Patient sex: M
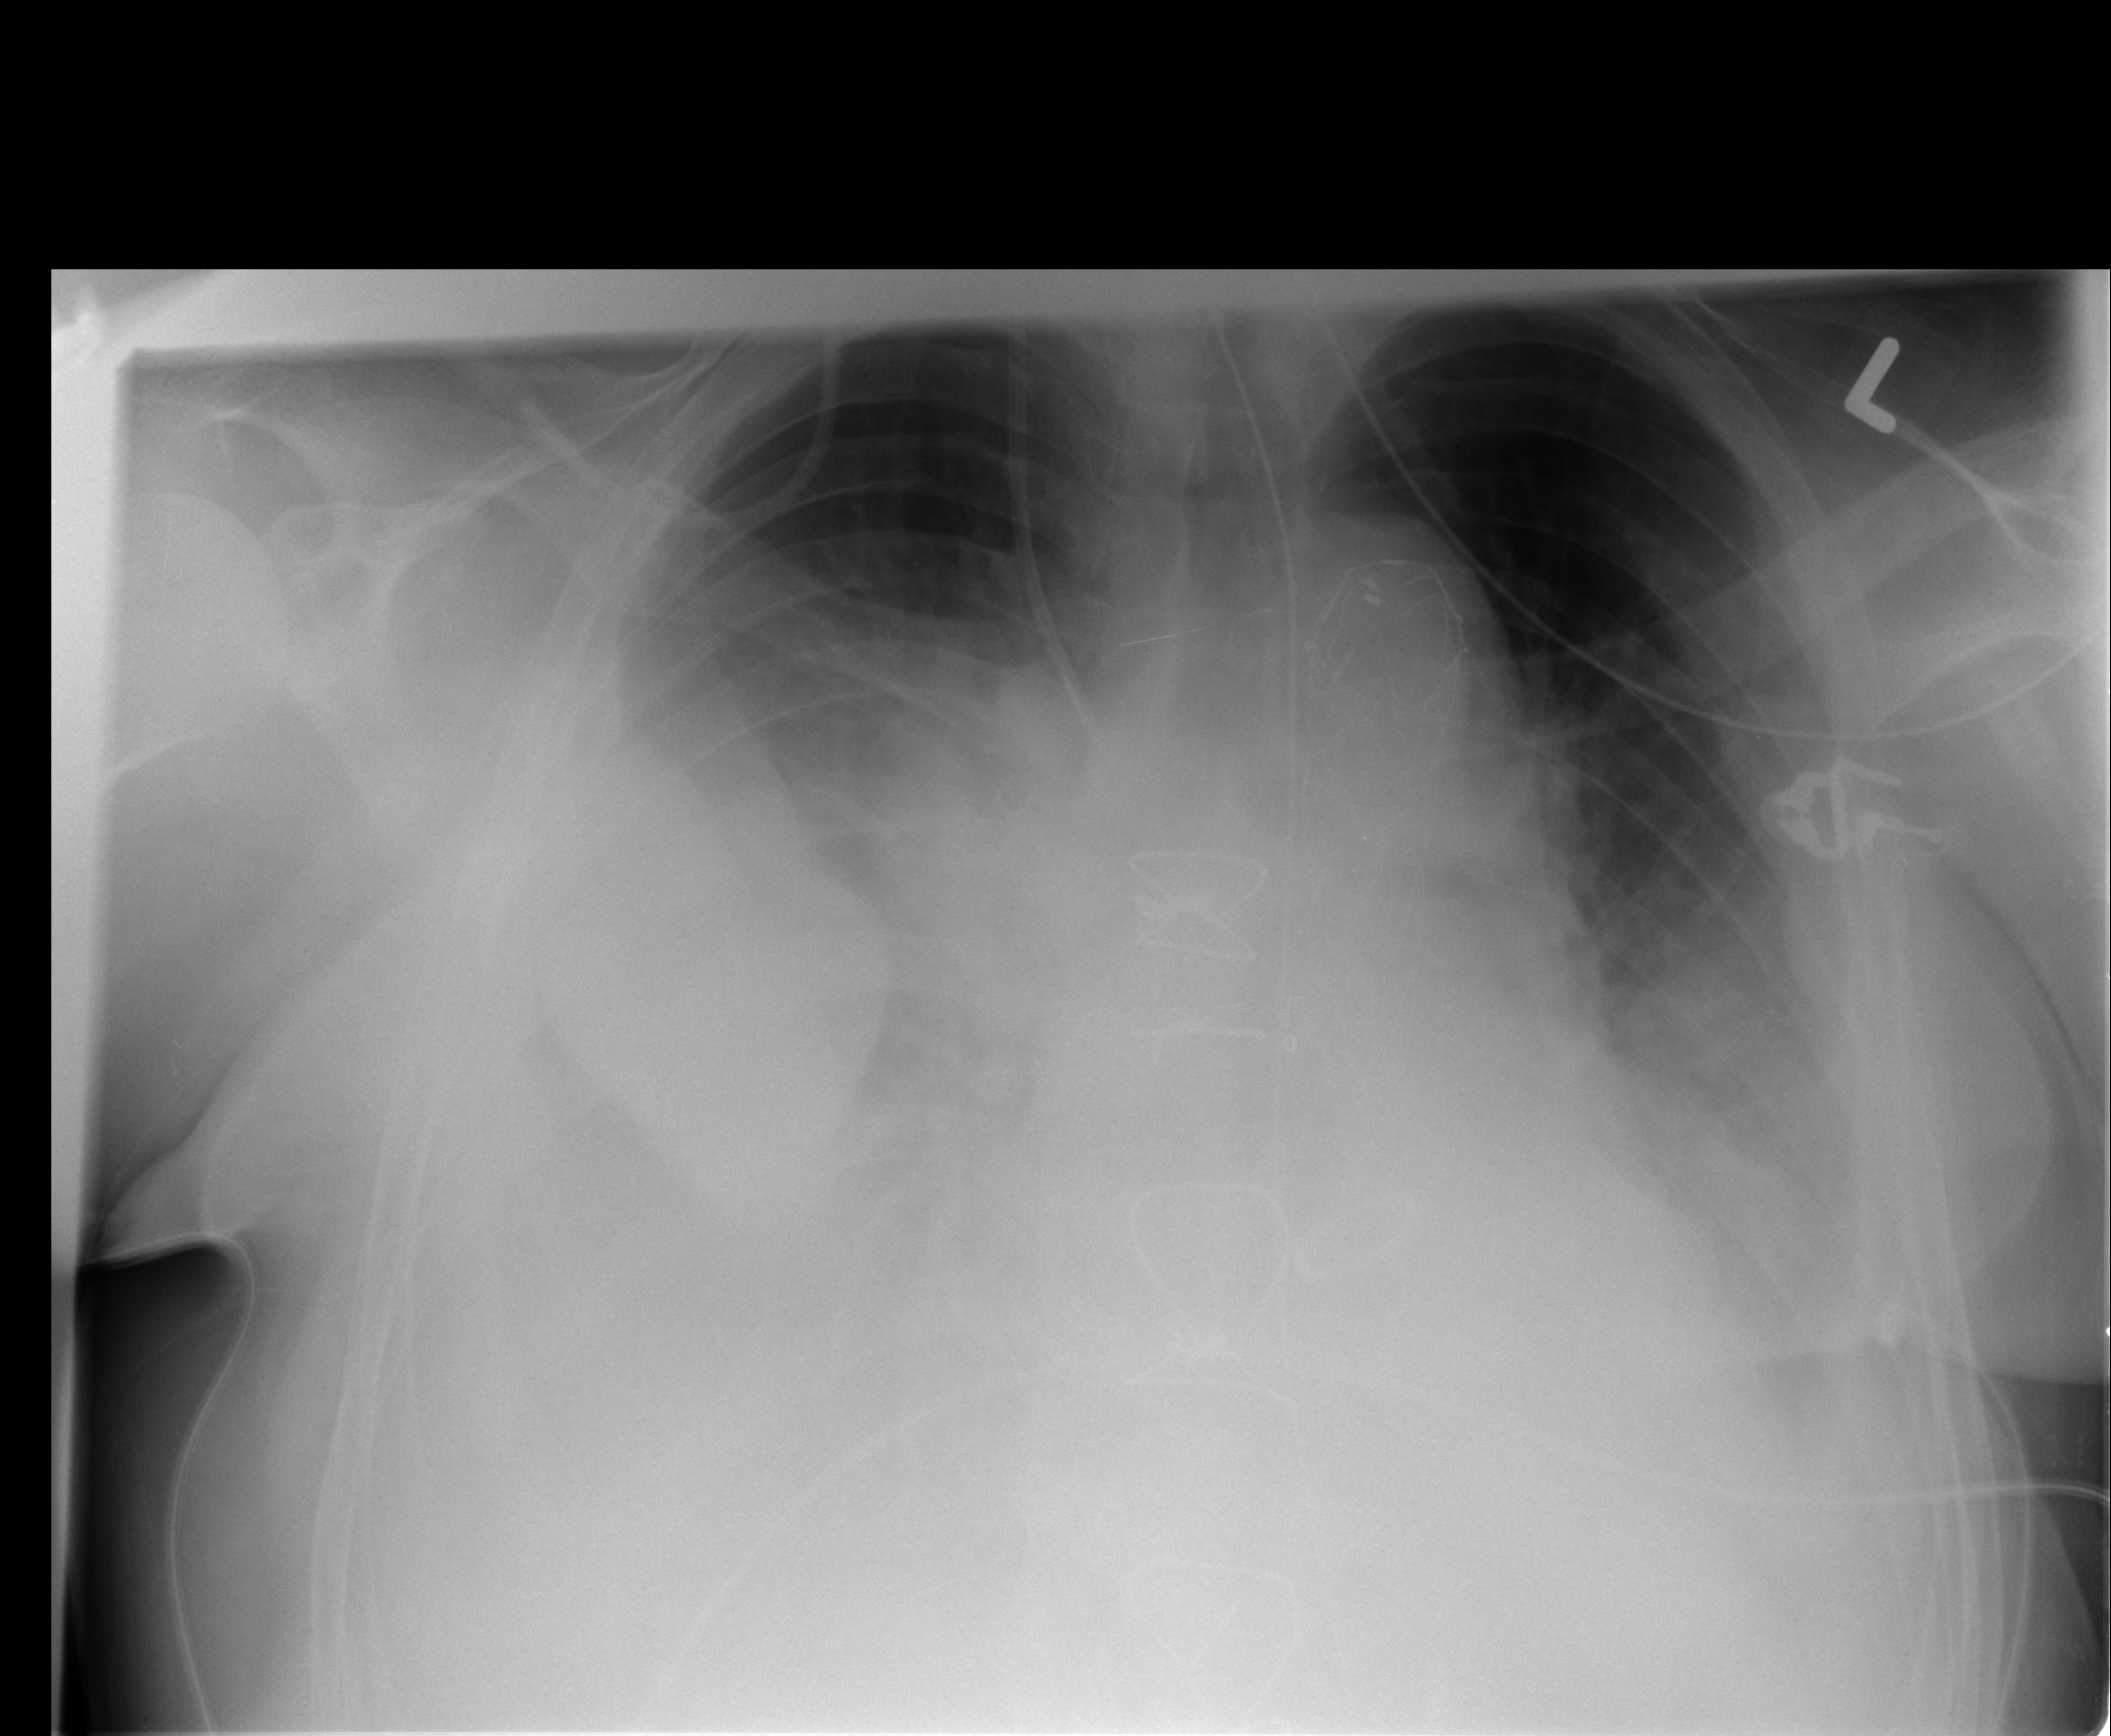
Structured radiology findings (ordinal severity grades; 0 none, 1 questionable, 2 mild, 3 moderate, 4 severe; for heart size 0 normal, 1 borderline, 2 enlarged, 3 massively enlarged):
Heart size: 2
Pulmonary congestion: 1
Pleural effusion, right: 3
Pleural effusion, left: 2
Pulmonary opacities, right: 1
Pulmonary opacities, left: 1
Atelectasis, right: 3
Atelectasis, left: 2